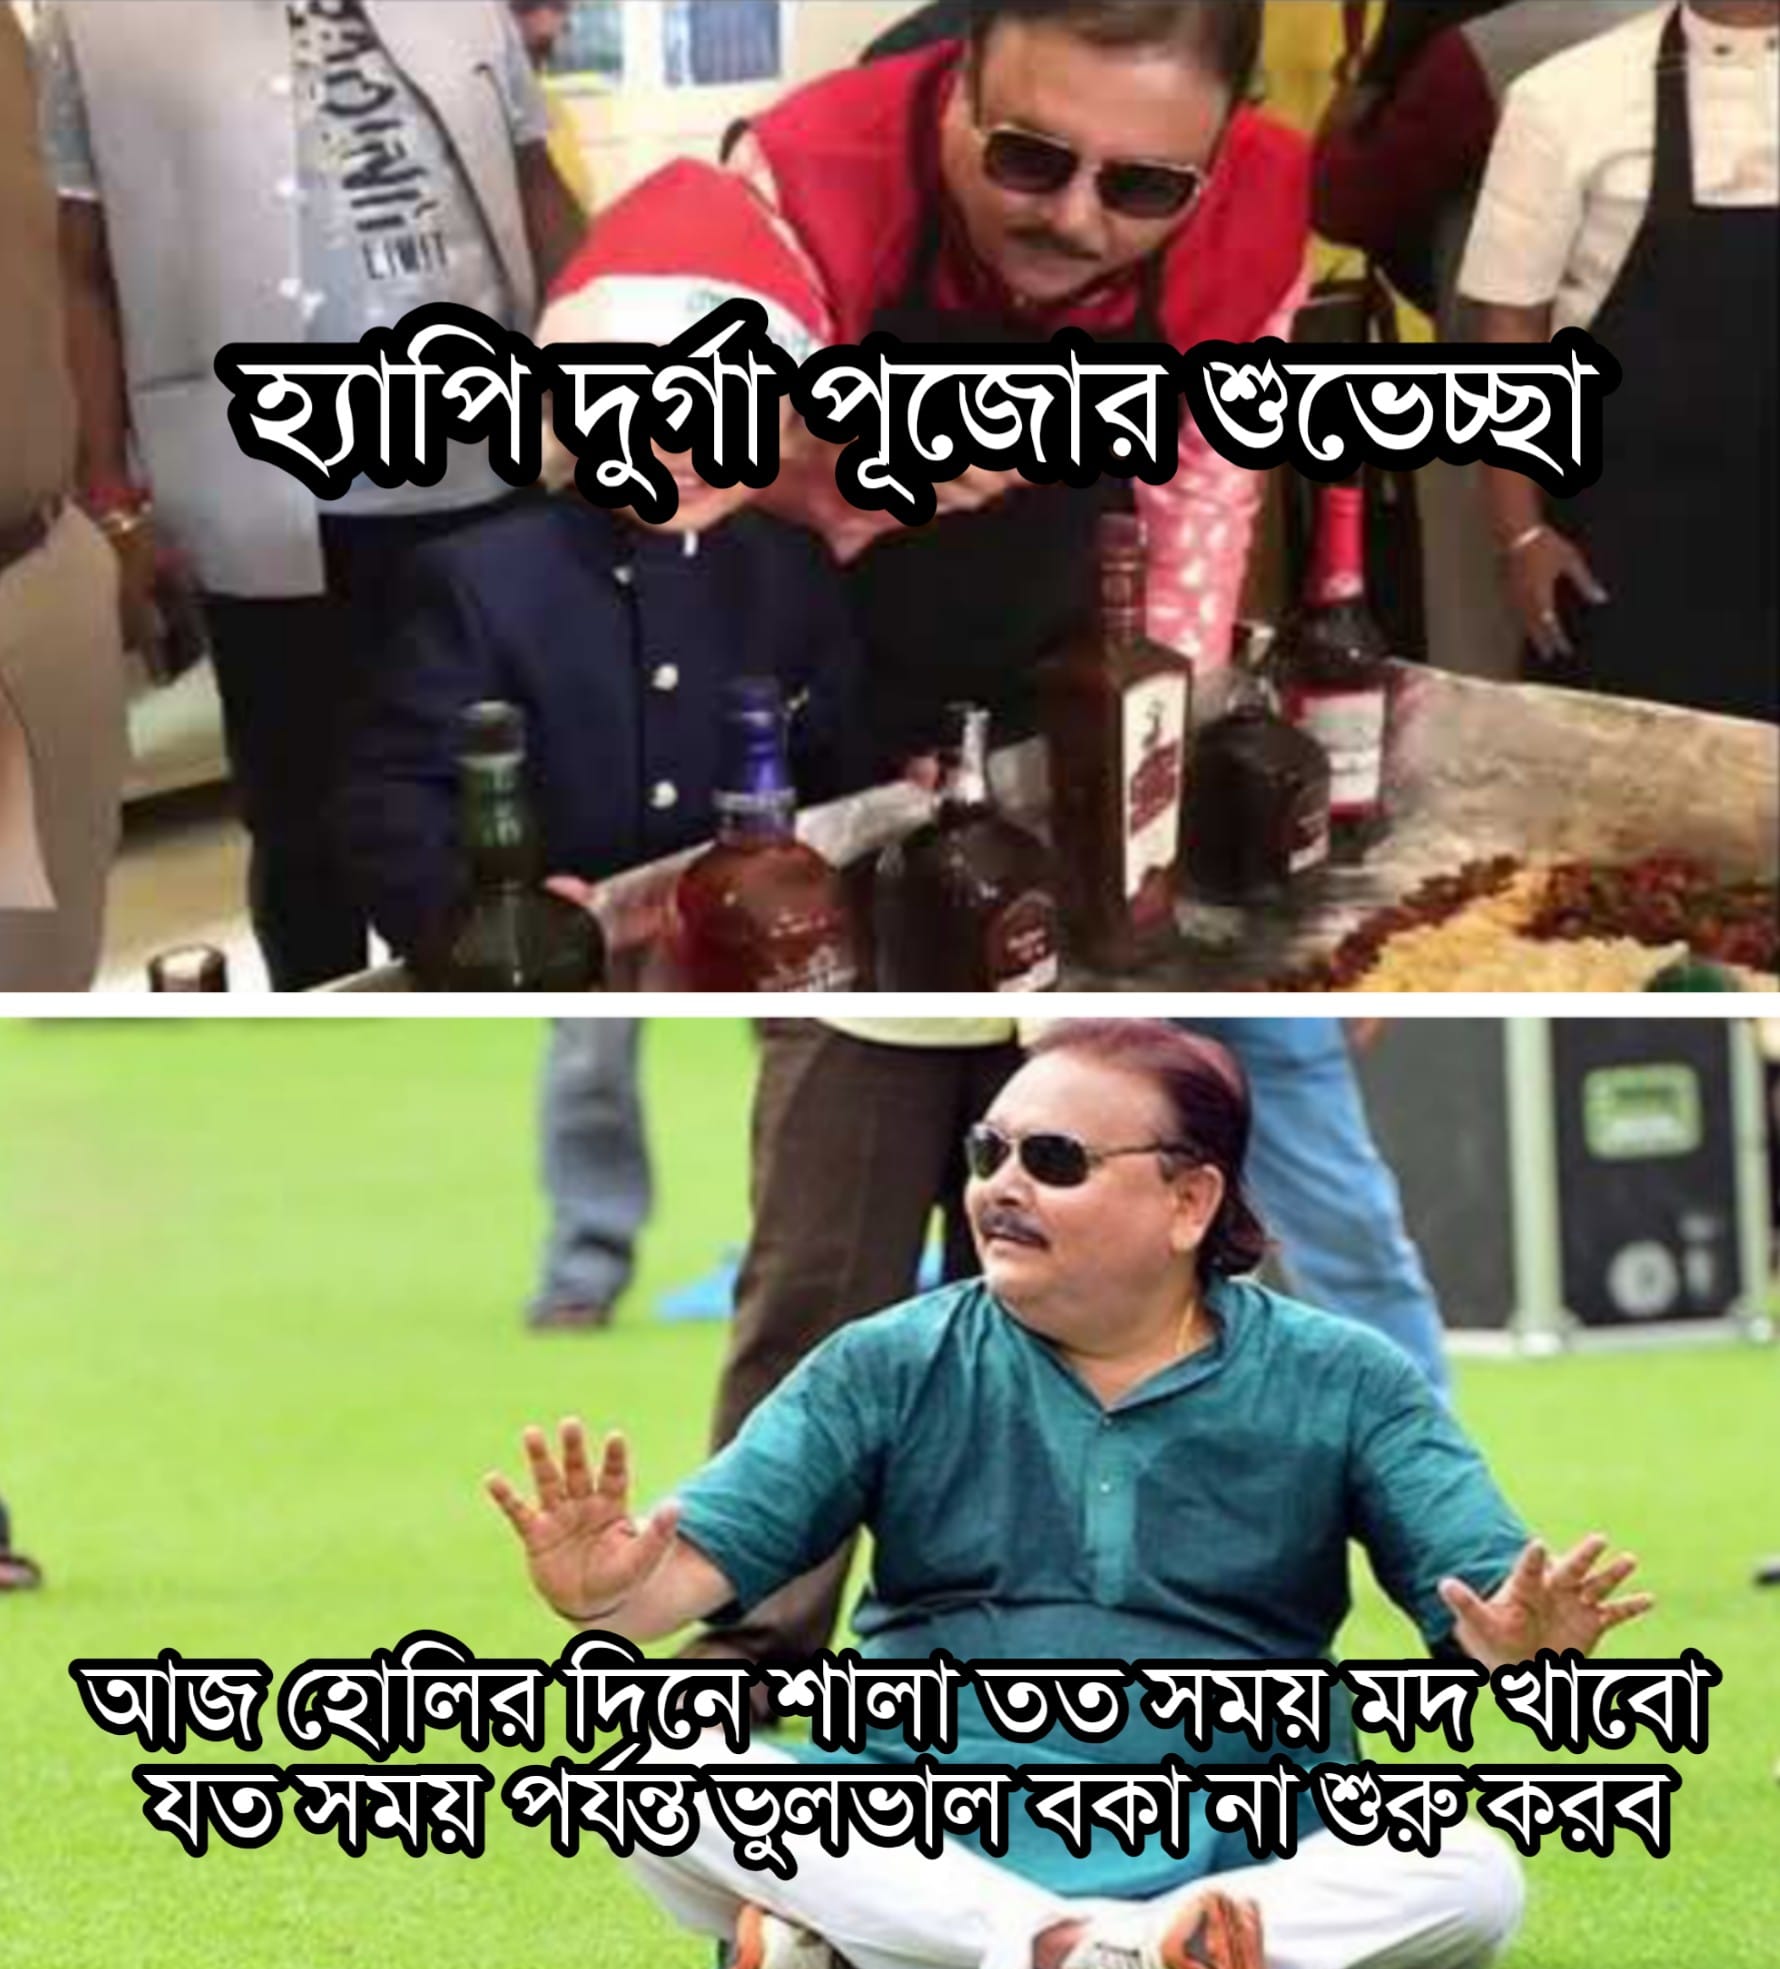
Text: হ্যাপি দুর্গা পূজোর শুভেচ্ছা আজ হোলির দিনে শালা তত সময় মদ খাবো যত সময় পর্যন্ত ভুলভাল বকা না শুরু করব
Label: Hate
Hate category: Political
Targeted group: Organization